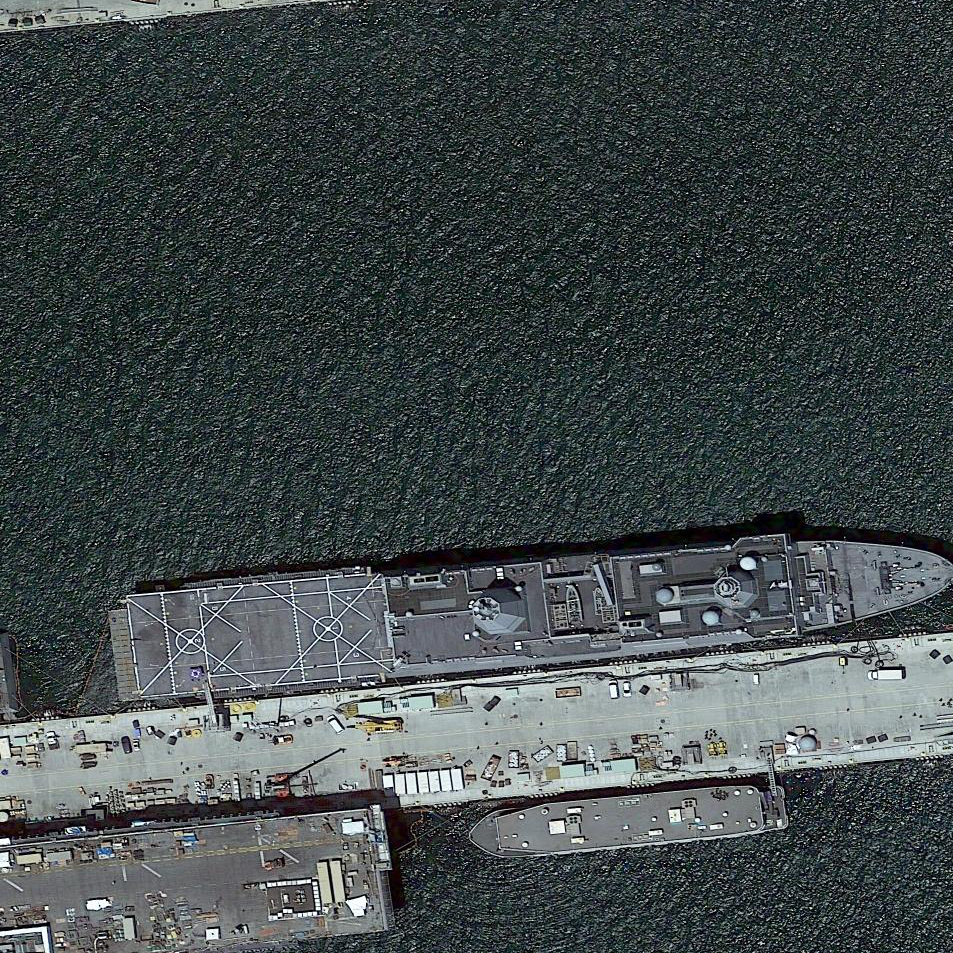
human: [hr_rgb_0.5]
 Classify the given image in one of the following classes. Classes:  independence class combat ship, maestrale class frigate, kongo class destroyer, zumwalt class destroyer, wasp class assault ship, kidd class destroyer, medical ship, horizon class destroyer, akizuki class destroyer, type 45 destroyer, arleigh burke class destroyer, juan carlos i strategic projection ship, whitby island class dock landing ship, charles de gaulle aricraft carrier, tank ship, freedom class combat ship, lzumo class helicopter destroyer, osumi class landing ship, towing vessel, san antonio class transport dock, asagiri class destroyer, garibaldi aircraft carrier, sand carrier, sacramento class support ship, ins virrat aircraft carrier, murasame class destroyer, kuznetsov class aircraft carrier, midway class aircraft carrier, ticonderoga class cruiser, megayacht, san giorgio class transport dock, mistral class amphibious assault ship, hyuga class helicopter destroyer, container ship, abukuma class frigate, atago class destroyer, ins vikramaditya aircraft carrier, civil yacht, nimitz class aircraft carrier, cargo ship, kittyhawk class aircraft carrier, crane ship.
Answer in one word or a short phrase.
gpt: San Antonio class transport dock